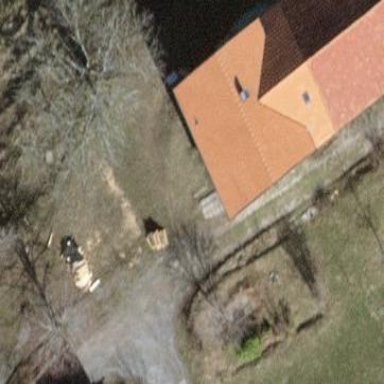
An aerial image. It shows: Simple house.